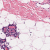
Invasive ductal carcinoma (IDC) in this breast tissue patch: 0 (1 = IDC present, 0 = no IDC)